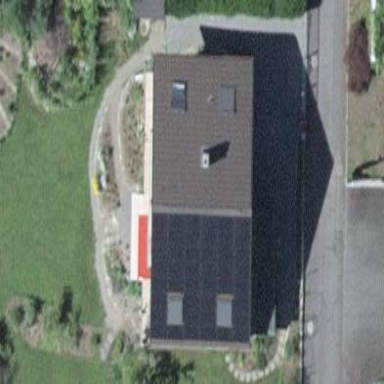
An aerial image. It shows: Solar power generator.